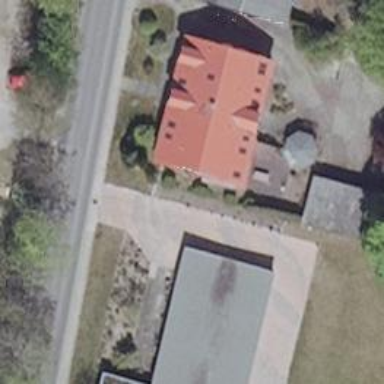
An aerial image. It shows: Guest house that looks like typical house.